Question: So I am using <URL> to display a custom view controller pop up. I have a UIView in which inside it has another UIView called containerView. Inside this containerView, I have a UIButton. This is where I wanted to present my popover from. So here's what I did:
'''
[self.popoverDialog presentPopoverFromRect:sender.frame inView:self.containerView permittedArrowDirections:UIPopoverArrowDirectionDown animated:YES];
'''
The issue is that the arrow and everything is showing from this button, but the popover goes out of self.containerView bounds. How can I make it so that the popover is displayed within the containerView bounds?
A picture is worth a thousand words, so here it is:
The light gray is the containerView I mentioned above. THe popover theoretically should be shown within that light gray bounds not going outside.

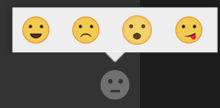
Answer: For the view that is contained inside the popover, go to it's view controller and set it's property contentSizeForViewInPopover. Here you can set the size so that it fits the bounds of your containerView.
OP wants to position the popover so that it only shows up in his container view. I found this bit of code in the WEPopoverController.m file
'''
- (void)repositionPopoverFromRect:(CGRect)rect
inView:(UIView *)theView
permittedArrowDirections:(UIPopoverArrowDirection)arrowDirections {
CGRect displayArea = [self displayAreaForView:theView];
WEPopoverContainerView *containerView = (WEPopoverContainerView *)self.view;
[containerView updatePositionWithAnchorRect:rect
displayArea:displayArea
permittedArrowDirections:arrowDirections];
popoverArrowDirection = containerView.arrowDirection;
containerView.frame = [theView convertRect:containerView.frame toView:backgroundView];
'''
}
You could possibly call this method and it might reposition your popover so that it is now inside your container viw.